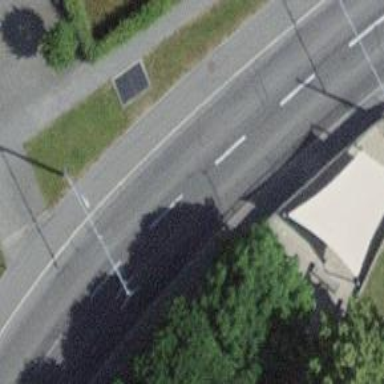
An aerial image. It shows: Tertiary road with trolley wires. There are separate sidewalks on both sides.